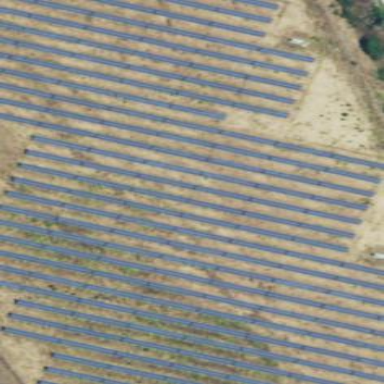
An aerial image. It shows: Solar power plant enclosed by fence. The plant generates electricity using photovoltaic technology.